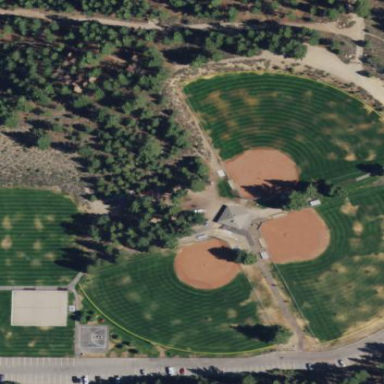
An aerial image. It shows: Baseball pitch for leisure land activities.